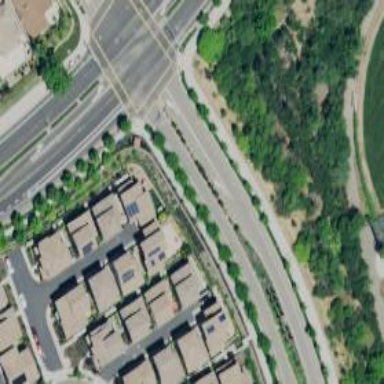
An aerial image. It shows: Alley with asphalt surface designated as service road.